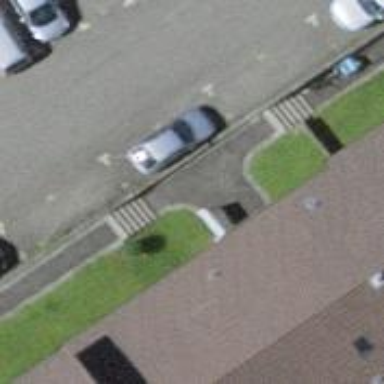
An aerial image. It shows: Road with steps.